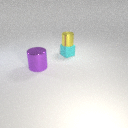
small cyan rubber cube below small yellow metal cylinder